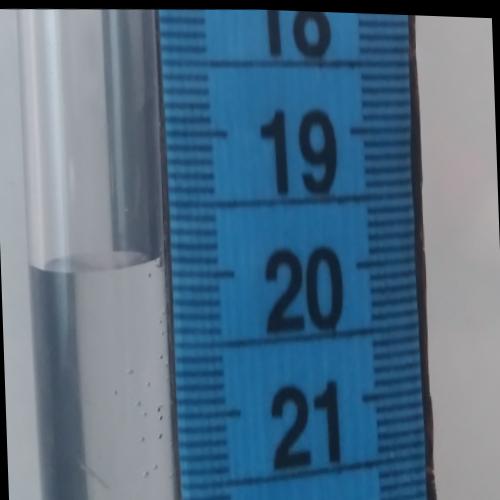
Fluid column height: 19.9 cm